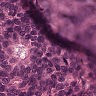
Metastatic tissue present: yes